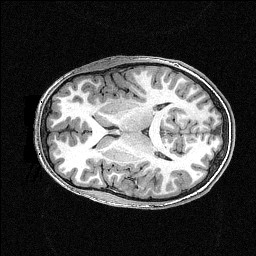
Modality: T1w
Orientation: axial
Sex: male
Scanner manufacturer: siemens
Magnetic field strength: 3 T
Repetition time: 2.3 s
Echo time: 0.00336 s